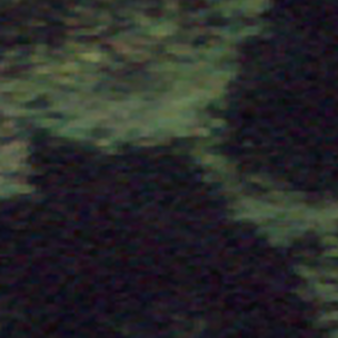
Label: other